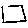
Label: square